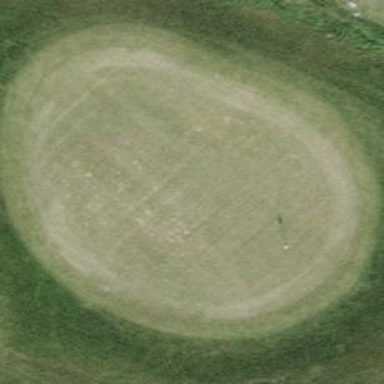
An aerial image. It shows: View of golf hole.